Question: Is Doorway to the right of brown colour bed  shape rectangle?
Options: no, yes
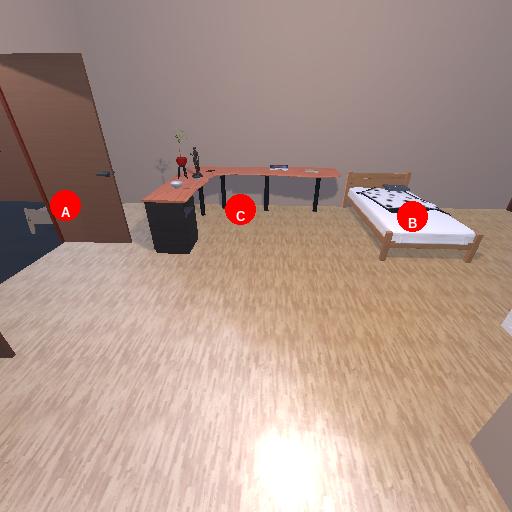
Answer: no